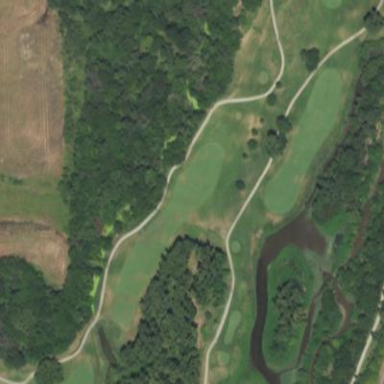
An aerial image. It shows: Golf fairway surrounded by grass.